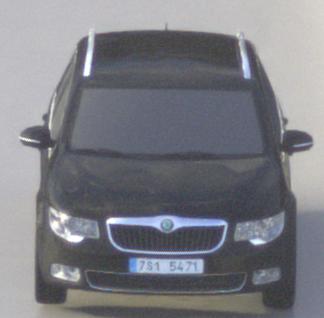
Make: Skoda
Model: Superb Combi 1.4 TSI
Detailed model: Superb (II) Combi
Model produced from: 2010/01
Model produced until: 2011/10
Doors: 5
Color: black
Road condition: wet road
Daytime: morning or afternoon
Contrast: medium contrast